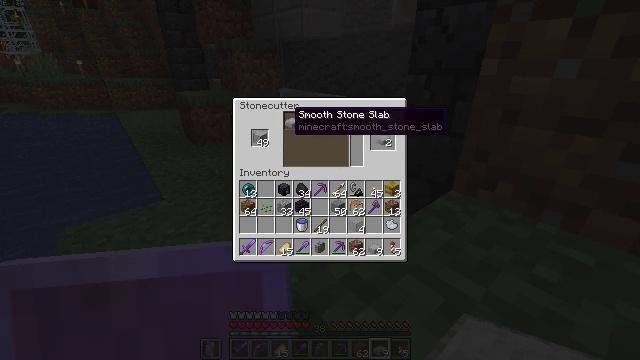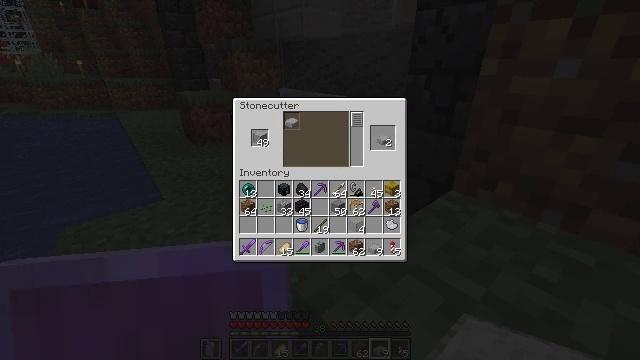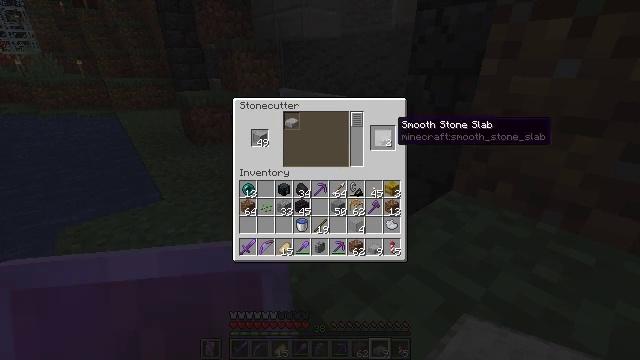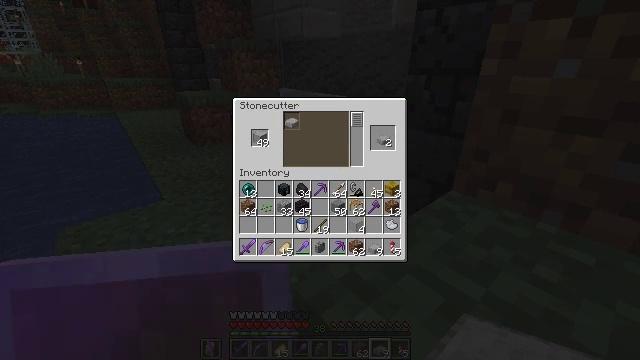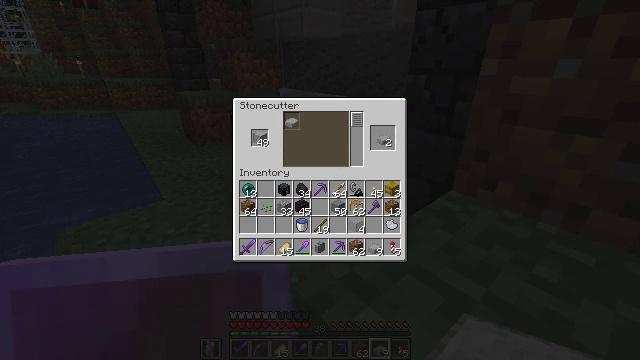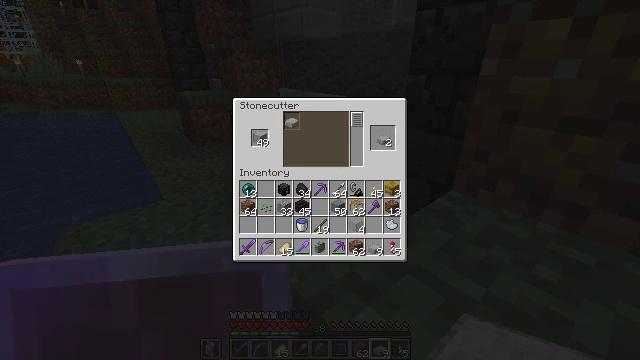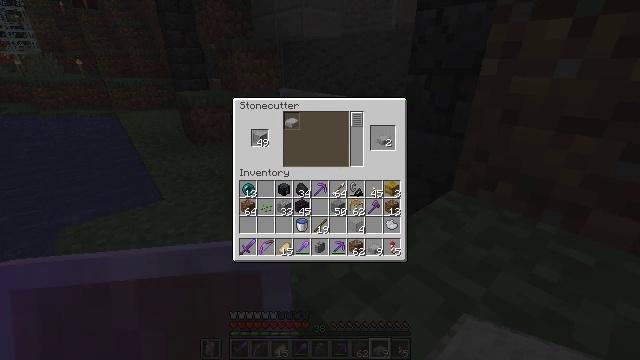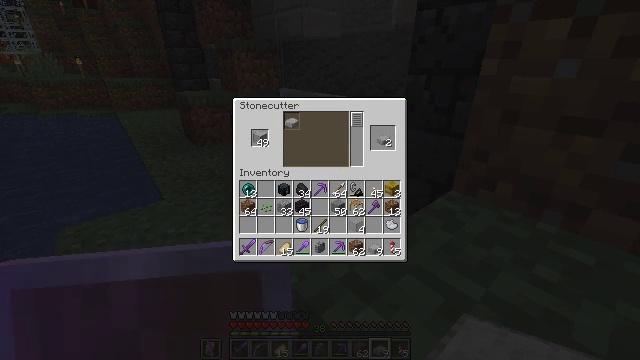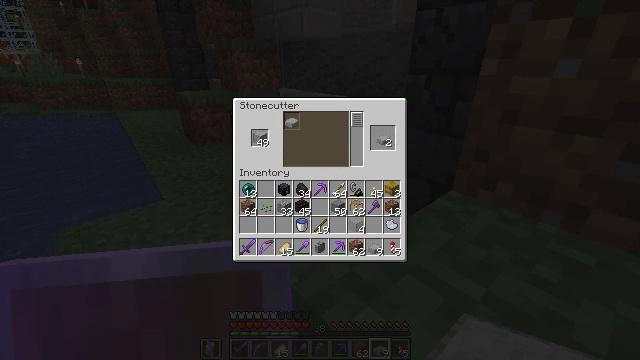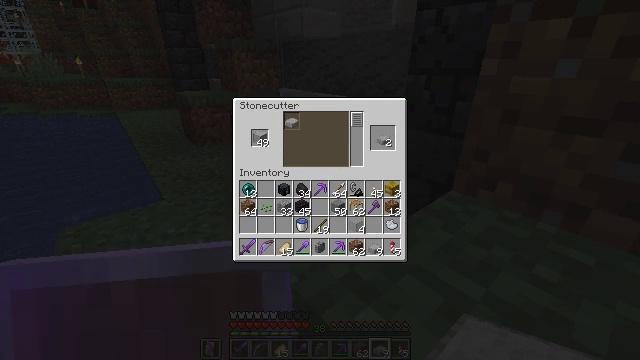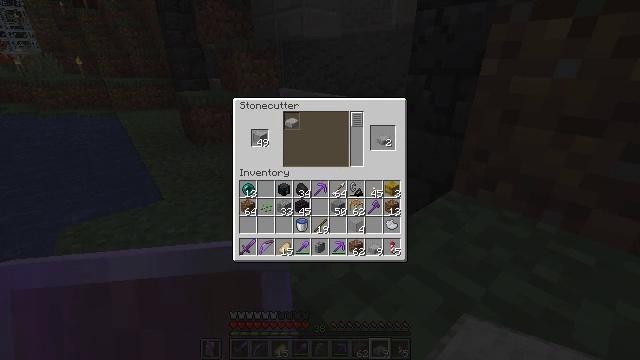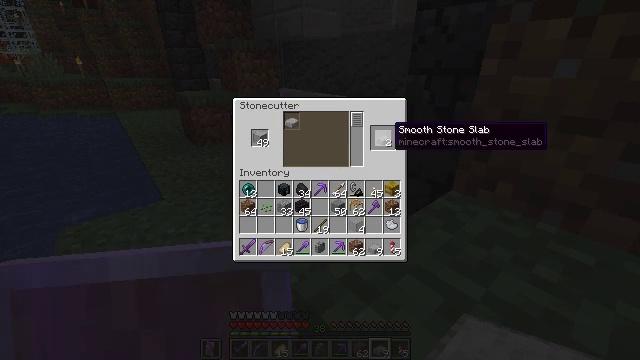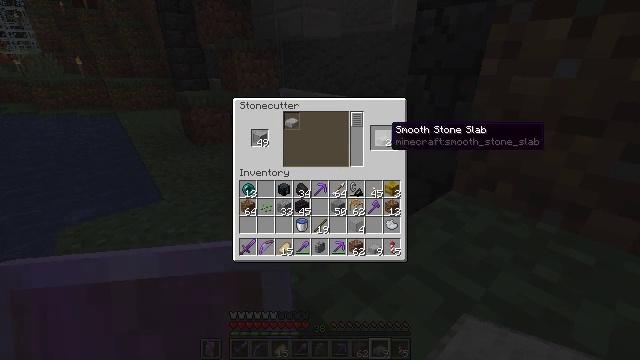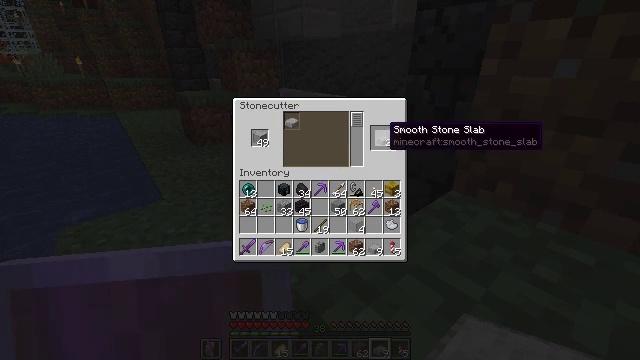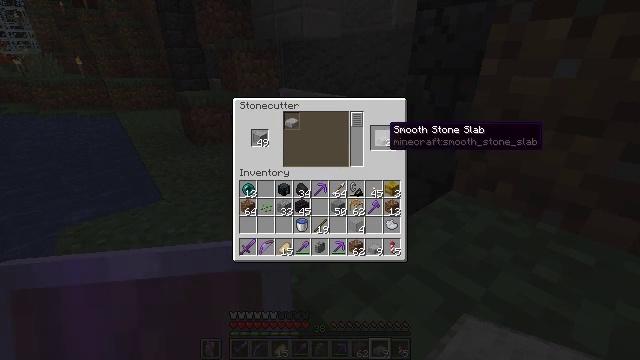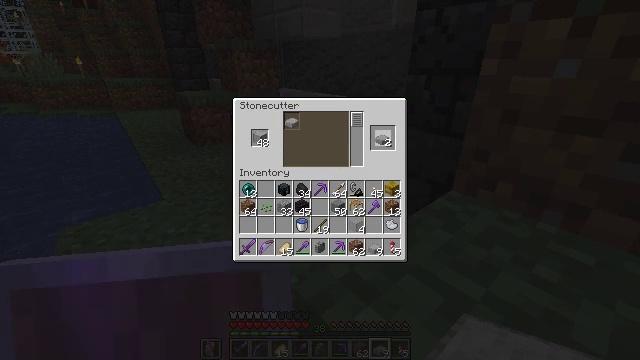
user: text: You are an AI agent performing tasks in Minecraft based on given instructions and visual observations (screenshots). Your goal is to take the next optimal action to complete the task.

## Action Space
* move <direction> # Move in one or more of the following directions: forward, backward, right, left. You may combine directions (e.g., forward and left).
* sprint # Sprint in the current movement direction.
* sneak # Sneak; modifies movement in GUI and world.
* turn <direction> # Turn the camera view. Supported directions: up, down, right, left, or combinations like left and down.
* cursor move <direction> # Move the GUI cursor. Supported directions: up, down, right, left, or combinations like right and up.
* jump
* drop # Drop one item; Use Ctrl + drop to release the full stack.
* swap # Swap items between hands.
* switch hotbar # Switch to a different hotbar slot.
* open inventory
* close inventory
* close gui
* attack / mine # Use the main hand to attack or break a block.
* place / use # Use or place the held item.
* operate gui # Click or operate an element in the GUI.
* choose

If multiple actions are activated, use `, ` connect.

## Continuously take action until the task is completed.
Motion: motion action
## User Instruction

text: Use the crafting table to craft a smooth stone slab.
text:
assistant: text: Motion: turn right
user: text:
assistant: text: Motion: turn right and down
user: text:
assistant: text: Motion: turn right
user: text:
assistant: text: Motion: no_op
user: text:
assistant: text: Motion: no_op
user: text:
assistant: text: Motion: turn left
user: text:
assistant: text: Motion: turn left
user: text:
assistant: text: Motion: no_op
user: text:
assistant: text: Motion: no_op
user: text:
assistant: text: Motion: no_op
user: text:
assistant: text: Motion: no_op
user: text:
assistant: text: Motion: no_op
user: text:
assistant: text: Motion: no_op
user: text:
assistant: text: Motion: no_op
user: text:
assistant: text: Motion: attack / mine
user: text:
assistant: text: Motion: attack / mine
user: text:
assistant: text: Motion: attack / mine
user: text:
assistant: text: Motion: no_op
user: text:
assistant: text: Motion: attack / mine
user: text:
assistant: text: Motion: attack / mine
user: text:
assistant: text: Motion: attack / mine
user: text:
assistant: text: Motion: attack / mine
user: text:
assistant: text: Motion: attack / mine
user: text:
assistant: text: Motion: attack / mine
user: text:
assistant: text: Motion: no_op
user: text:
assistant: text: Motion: attack / mine
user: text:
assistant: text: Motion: attack / mine
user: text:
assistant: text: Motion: attack / mine
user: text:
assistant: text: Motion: attack / mine
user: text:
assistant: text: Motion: attack / mine